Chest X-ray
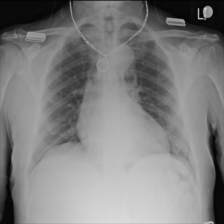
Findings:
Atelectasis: negative
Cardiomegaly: negative
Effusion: negative
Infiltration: negative
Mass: negative
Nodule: negative
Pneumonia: negative
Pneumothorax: negative
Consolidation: negative
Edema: negative
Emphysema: negative
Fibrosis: negative
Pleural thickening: negative
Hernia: negative